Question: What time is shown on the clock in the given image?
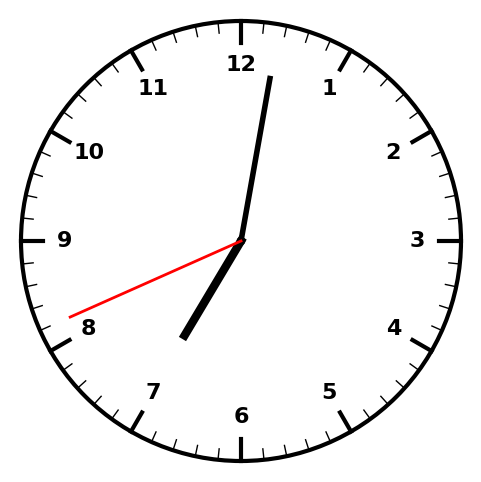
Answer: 07:01:41